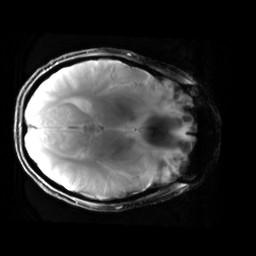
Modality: T2starw
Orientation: axial
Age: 33
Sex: female
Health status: healthy
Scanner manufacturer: siemens
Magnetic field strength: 3 T
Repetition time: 0.7 s
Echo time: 0.02 s